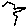
Label: bird